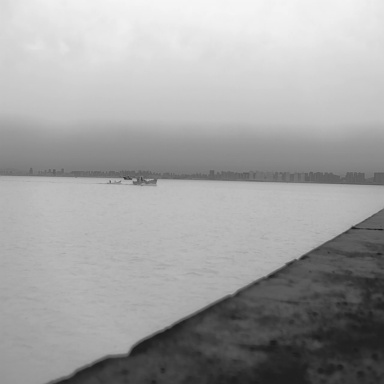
There are three bulk_carriers in the infrared image.